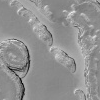
Atmospheric dust classification: not_dusty